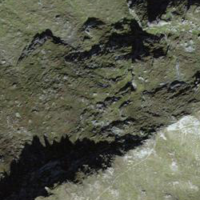
EUNIS habitat code: 31
Species observed at this site:
Gentiana verna